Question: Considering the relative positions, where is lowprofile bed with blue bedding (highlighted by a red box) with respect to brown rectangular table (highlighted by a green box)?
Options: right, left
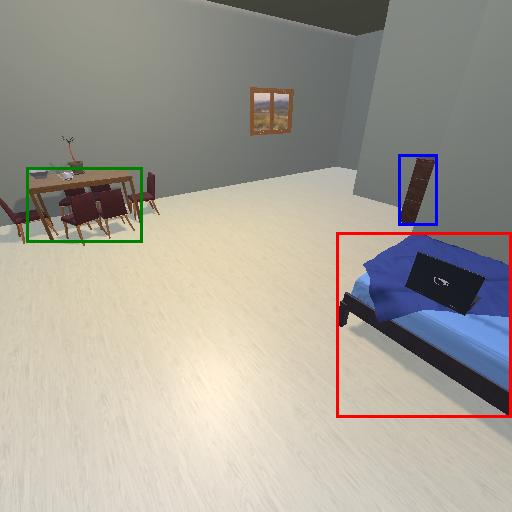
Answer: right